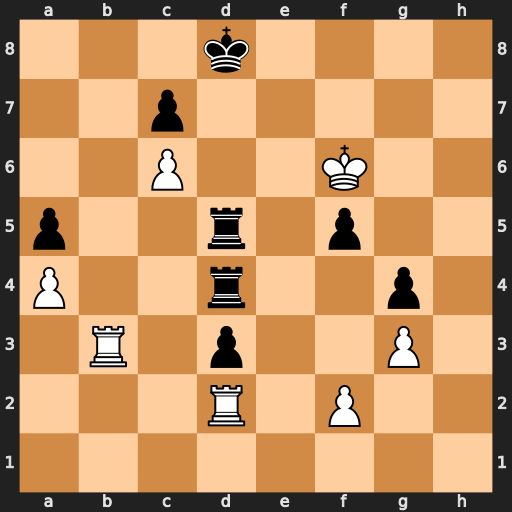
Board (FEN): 3k4/2p5/2P2K2/p2r1p2/P2r2p1/1R1p2P1/3R1P2/8
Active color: w
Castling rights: -
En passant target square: -
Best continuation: Rb8#